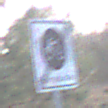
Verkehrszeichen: EndeFahrradstrasse
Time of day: MorningAfternoon
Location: Outdoor (Nature)
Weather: PartlyCloudy
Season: NotSpecified
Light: Natural